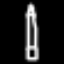
Label: pencil